Field crop: maize
Growth stage: 2
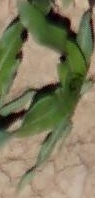
Species: maize